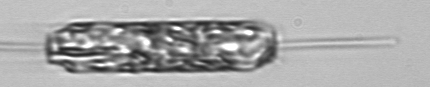
Label: Ditylum_brightwellii